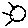
Label: sun